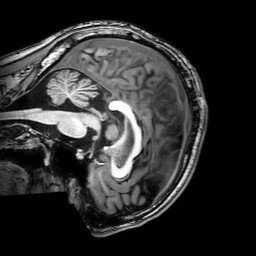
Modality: T1w
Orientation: sagittal
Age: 24
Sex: male
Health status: healthy
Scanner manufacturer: philips
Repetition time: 0.008182 s
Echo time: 0.00377 s